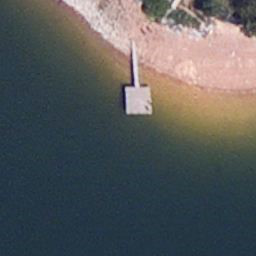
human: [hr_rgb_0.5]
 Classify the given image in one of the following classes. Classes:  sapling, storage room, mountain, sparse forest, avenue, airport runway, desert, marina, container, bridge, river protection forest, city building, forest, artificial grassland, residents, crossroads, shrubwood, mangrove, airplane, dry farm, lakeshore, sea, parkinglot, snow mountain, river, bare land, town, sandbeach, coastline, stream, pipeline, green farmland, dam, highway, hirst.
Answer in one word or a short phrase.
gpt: lakeshore